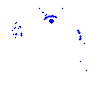
Particle: electron